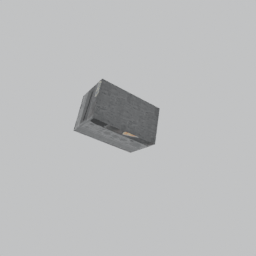
Label: electronics